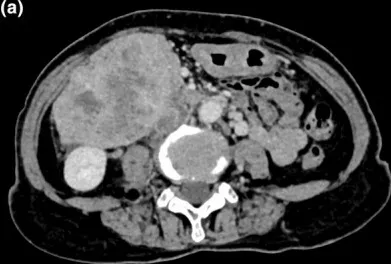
Contrast-enhanced CT before surgery. (a) An axial view shows an 86 mm tumor in the right retroperitoneal space.
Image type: radiology (ct)